Field crop: tomato
Growth stage: 2
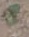
Species: solanum